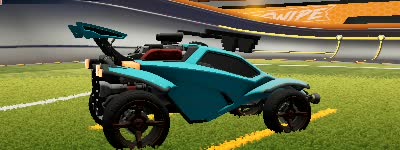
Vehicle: octane